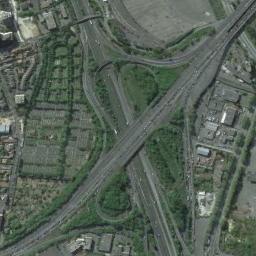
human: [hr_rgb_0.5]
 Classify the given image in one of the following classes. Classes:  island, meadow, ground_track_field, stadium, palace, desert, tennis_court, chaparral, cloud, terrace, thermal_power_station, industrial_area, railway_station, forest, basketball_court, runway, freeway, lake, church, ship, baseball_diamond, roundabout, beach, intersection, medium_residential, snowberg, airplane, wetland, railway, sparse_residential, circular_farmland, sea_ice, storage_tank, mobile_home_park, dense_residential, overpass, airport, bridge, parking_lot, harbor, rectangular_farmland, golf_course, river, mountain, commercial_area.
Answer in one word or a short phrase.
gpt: overpass